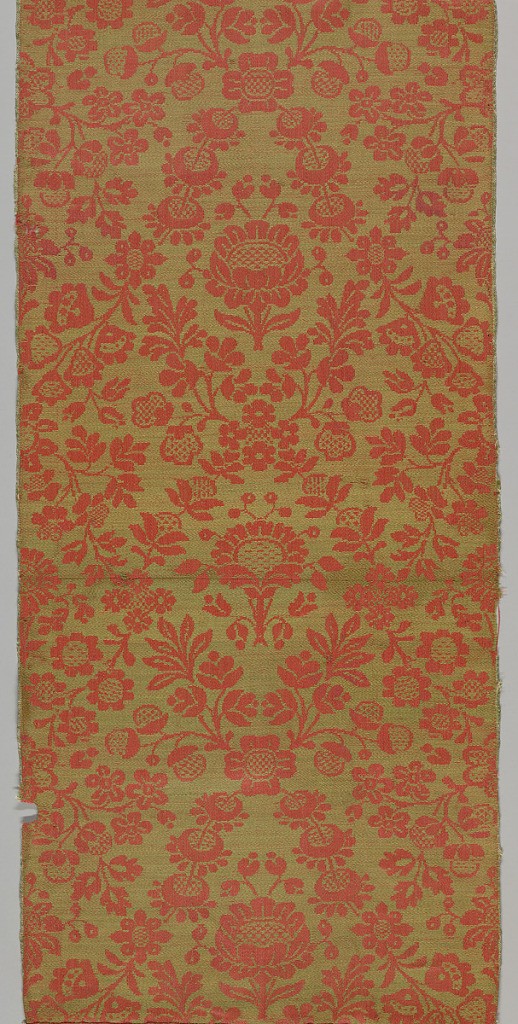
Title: Fragment
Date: ca. 1770
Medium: wool Technique: damask
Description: Panel of red and green showing an allover floral pattern in a symmetrical arrangement.